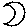
Label: moon